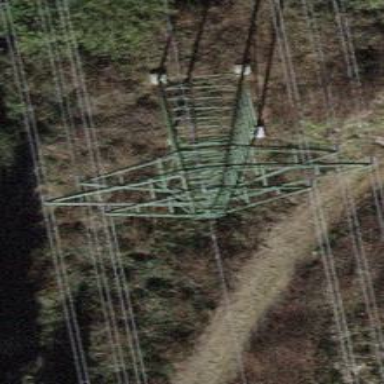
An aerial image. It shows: Power tower.